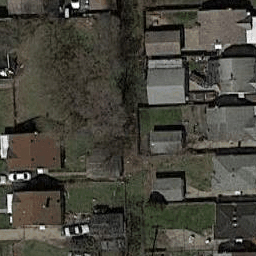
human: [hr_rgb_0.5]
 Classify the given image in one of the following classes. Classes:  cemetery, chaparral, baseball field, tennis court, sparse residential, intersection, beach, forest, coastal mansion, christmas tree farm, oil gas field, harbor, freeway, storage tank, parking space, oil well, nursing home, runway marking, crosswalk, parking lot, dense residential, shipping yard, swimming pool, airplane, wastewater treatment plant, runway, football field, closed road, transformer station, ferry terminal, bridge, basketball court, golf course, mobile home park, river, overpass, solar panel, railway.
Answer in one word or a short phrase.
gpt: dense residential